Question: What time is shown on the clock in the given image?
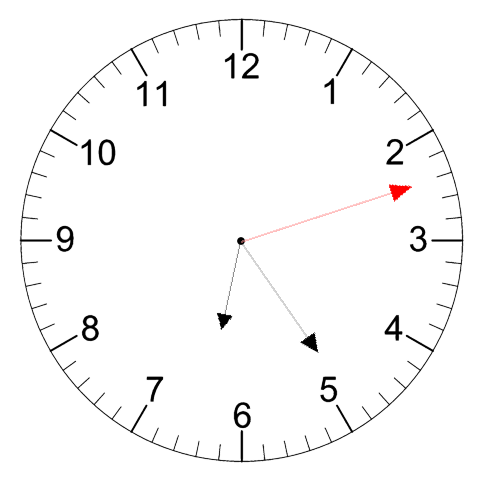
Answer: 06:24:12